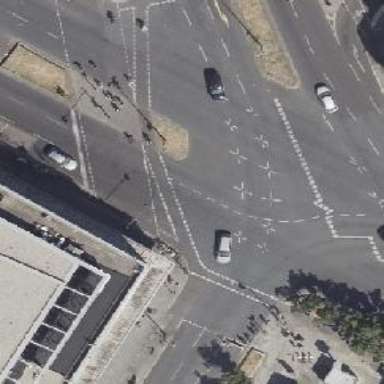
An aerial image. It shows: Road crossing with traffic signals.